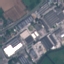
Land use / land cover: Industrial